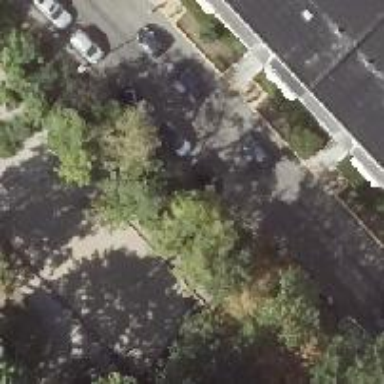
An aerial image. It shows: Residential road with asphalt surface and sidewalks on both sides.